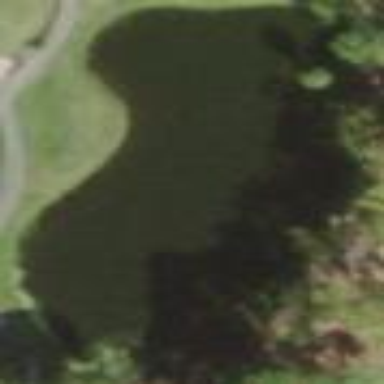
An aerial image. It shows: Water hazard on golf course.